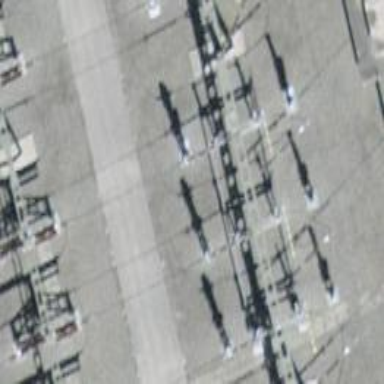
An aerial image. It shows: Insulator used in power equipment.